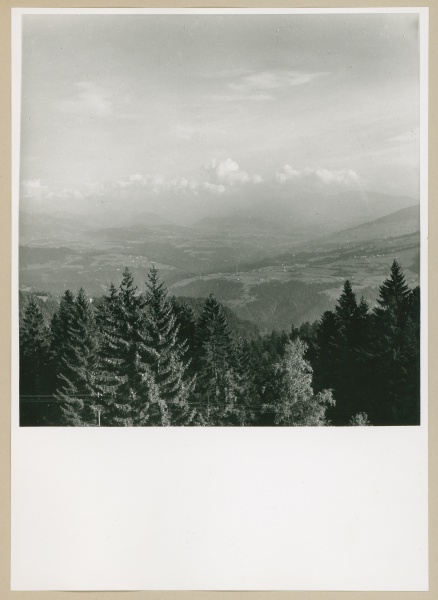
Institution: Österreichisches Museum für Volkskunde Wien
Schlagwörter: baum, berg, gewitter, himmel, wolken, bäume, grün, landschaft, grau, hell, schwarz, weiss, ausblick, blick, alt, rahmen, weit, bild, ebene, felder, ferne, horizont, hügel, natur, weite, wind, flachland, gewässer, sonne, wiesen, land, tal, wald, fliegen, aussicht, sommer, papier, ansicht, berge, gebirge, hang, dunst, alm, winter, idylle, rand, masten, romantik, strom, tannen, wetter, foto, fotografie, panorama, regen, heimat, diesig, wandern, alpen, wälder, schwarz weiss, nadelbaum, trüb, sehnsucht, freiheit, nadelbäume, fichten, landwirtschaft, nadelwald, himel, baumwipfel, wipfel, quadratisch, tief, stromleitung, strommasten, schwrzweiß, fotografir, ansichtskarte, weitblick, mischwald, mittelgebirge, alpenvorland, lamdschaft, kulturlandschaft, bewirtschaftung, bergidylle, herr der ringe, bayrischer wald, himmel wolken scwarz weiß, nebel  duster ....regenwolken....herbstlich, plaroid, rundum blick, nadelwalf, anscihtskarte